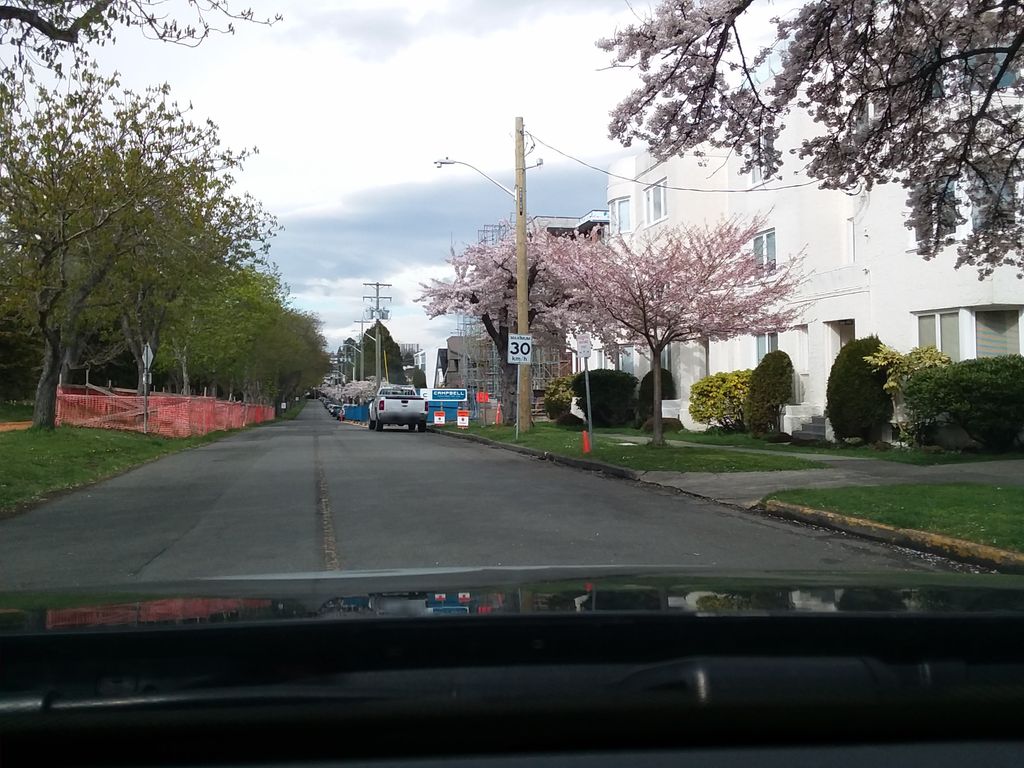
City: victoria